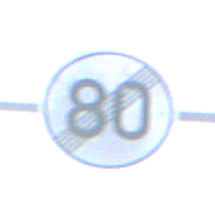
Verkehrszeichen: EndeGeschwindigkeit80
Umgebung: Outdoor, RoadRail
Tageszeit: SunriseSunset
Wetter: Clear
Licht: Natural
Jahreszeit: NotSpecified
Kontrast: HighContrast